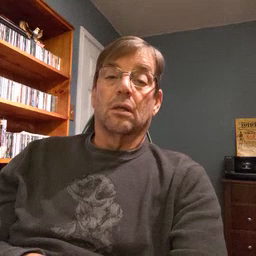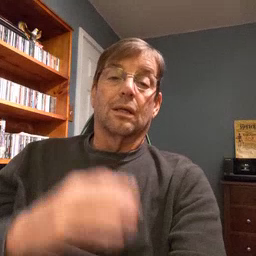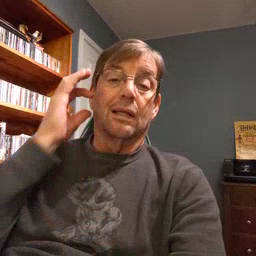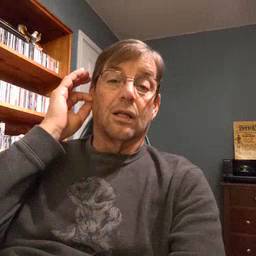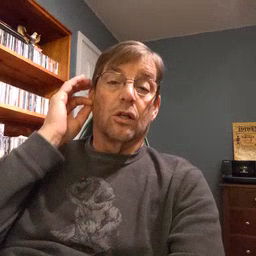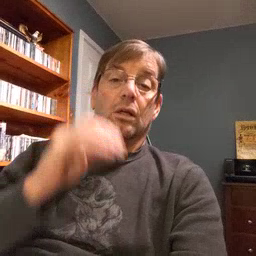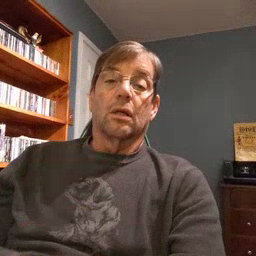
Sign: ear